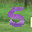
Label: 5